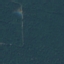
Land use / land cover class: Forest